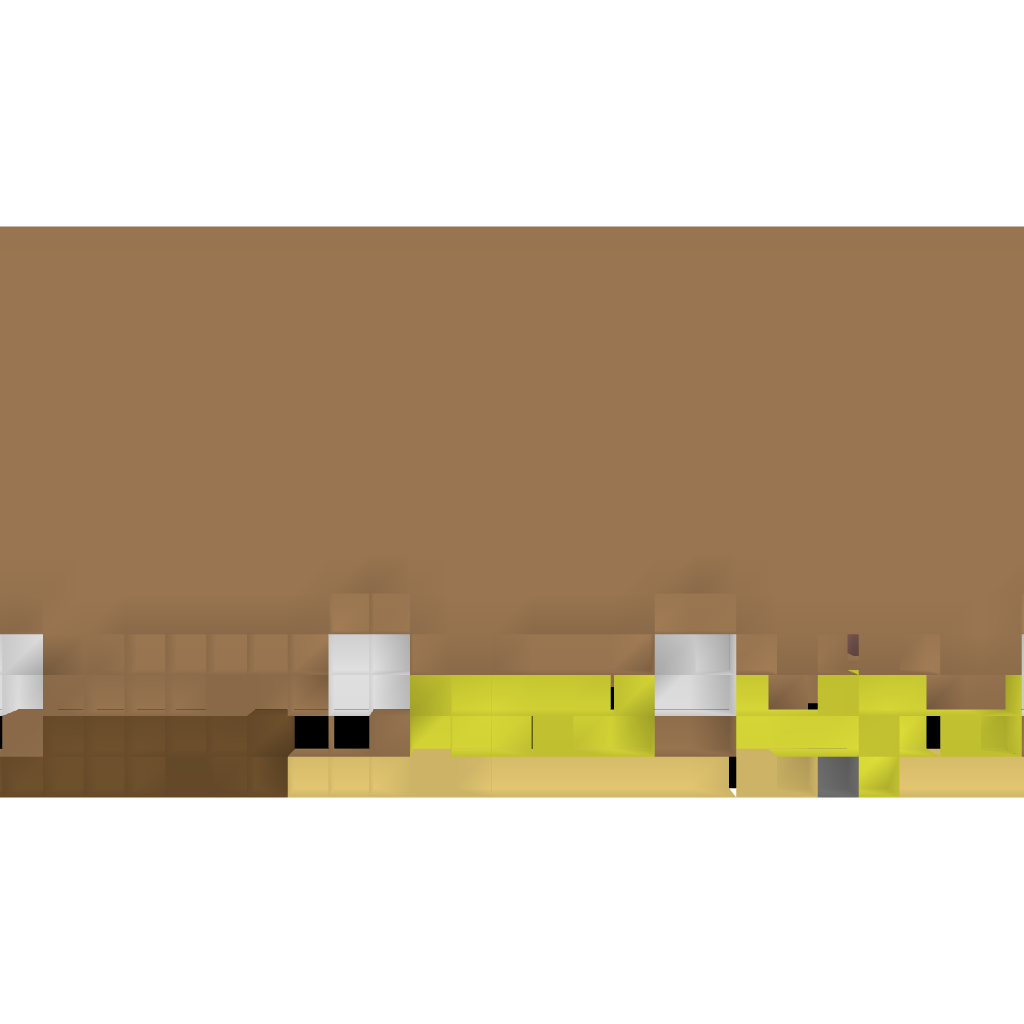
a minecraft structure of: Big theatre bad low quality